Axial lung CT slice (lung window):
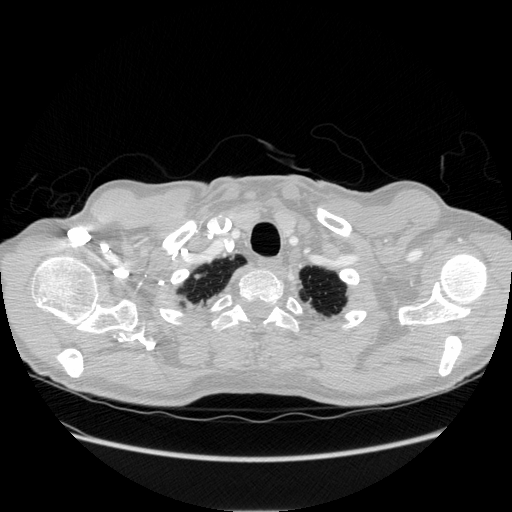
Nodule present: no